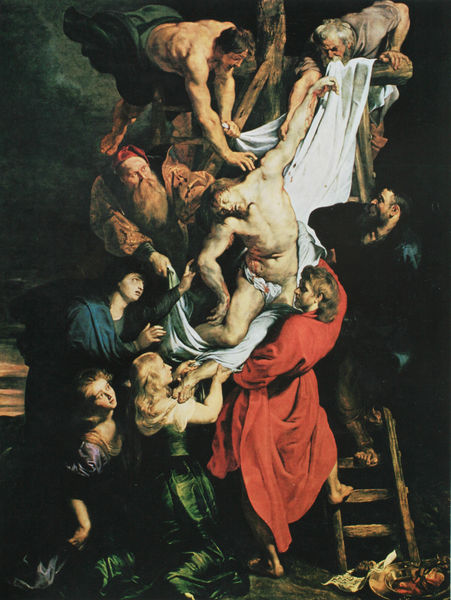
Titel: Kreuzabnahme
Künstler: Peter Paul Rubens
Standort: Antwerpen
Institution: Liebfrauenkathedrale
Schlagwörter: blue, crowd, hands, hat, men, people, red, religious, white, women, dark, dress, green, hair, painting, woman, sheet, wood, angels, clouds, food, man, naked, nude, rubens, sky, death, light, night, mother, beard, cross, ladder, lift, dead, crucifixion, virgin, rot, arms, jesus, religion, cloth, christ, sunset, darl, contrast, deposition, mary, kreuz, christianity, plate, bible, body, weiß, crucifiction, apostle, blood, christus, sacrifice, wound, jesus christ, tuch, treppe, grief, john, crucified, apostles, anna, agony, nails, disciples, note, wounds, rennaisance, helping, descending, grablegung, crucifix, caravagio, saint mary, taking down, chist, blod, hoist, stigma, martire, dross, wount, laddercloth